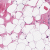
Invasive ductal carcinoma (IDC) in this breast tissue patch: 0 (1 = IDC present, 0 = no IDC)